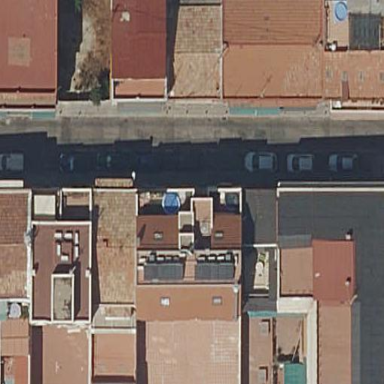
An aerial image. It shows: View of apartment building.